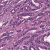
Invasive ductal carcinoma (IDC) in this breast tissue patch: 1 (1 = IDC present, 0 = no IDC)